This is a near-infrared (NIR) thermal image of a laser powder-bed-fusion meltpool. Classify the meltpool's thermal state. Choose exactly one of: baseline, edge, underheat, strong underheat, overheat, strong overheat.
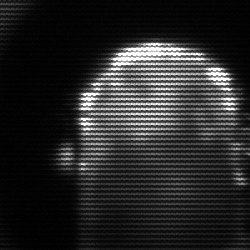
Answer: baseline